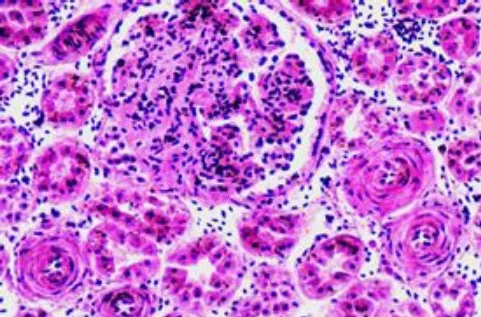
Renal glomeruli are moderately enlarged and show segmental glomerulosclerosis with partial adhesion and narrowing of urinary space. The nearby arterioles are arteriosclerotic.
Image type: pathology (h&e)